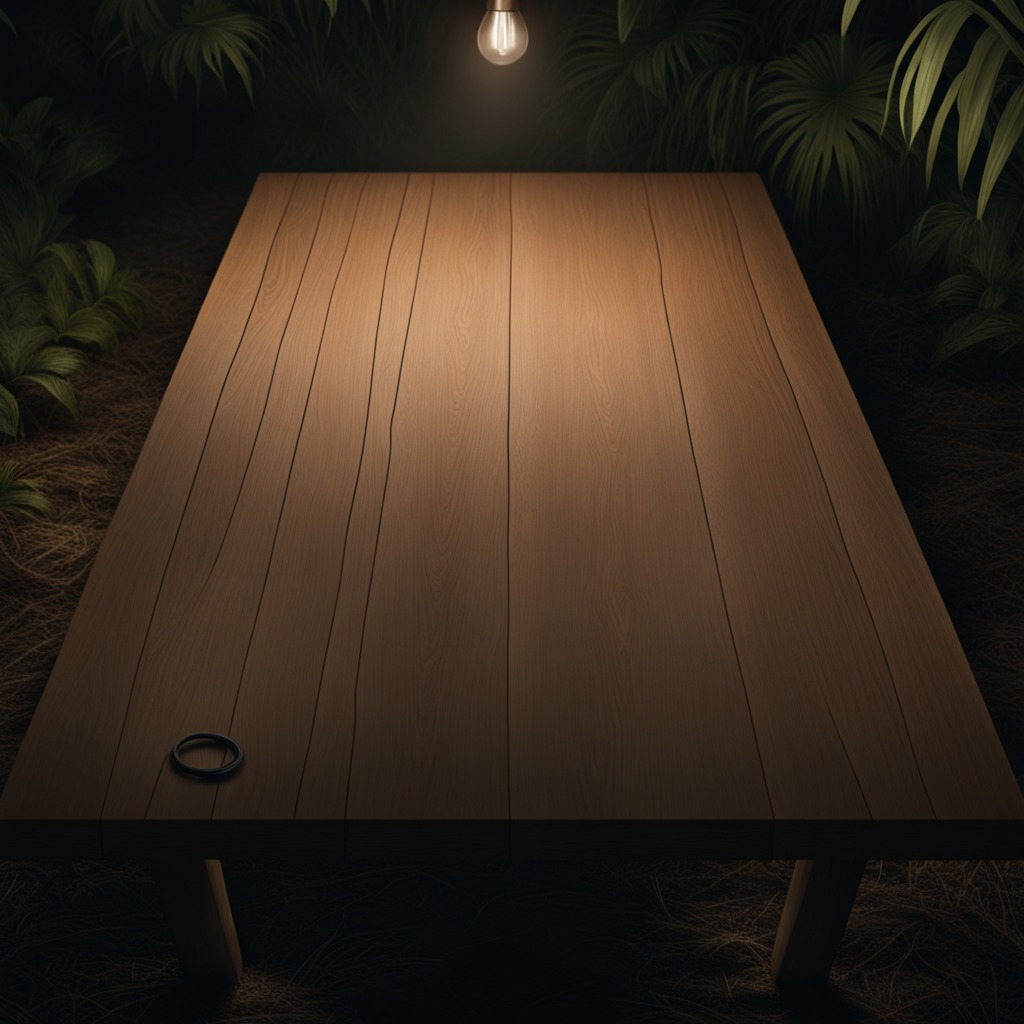
A rubber O-ring is lying on a wooden table inside a jungle field workshop tent at night.